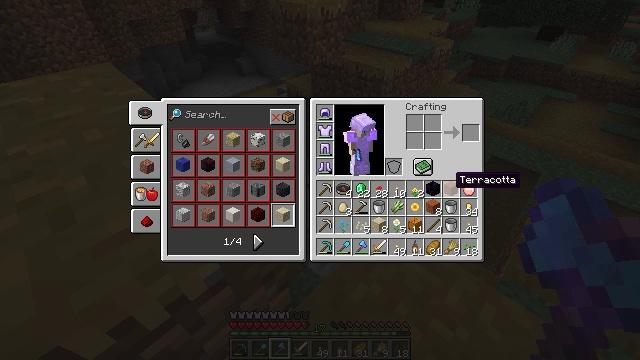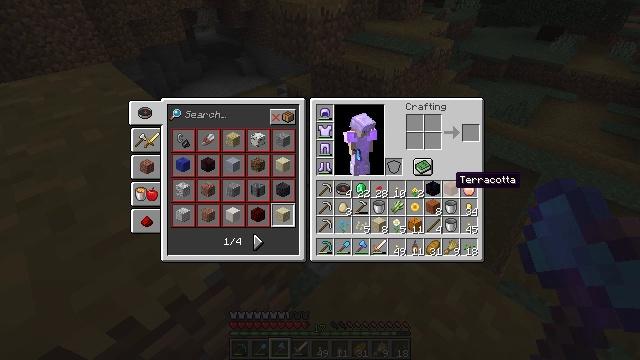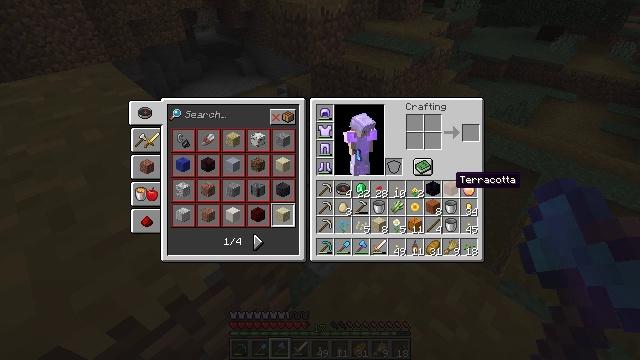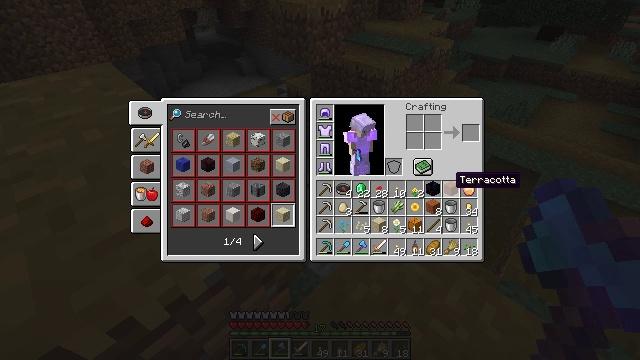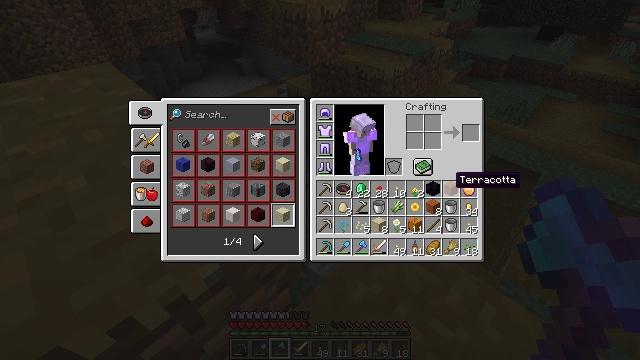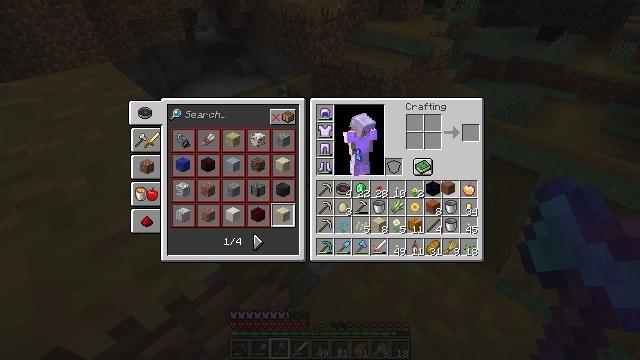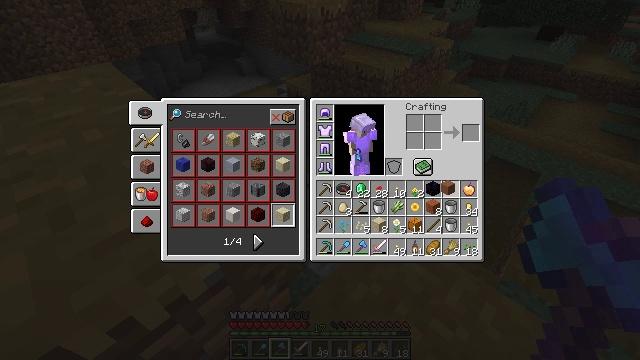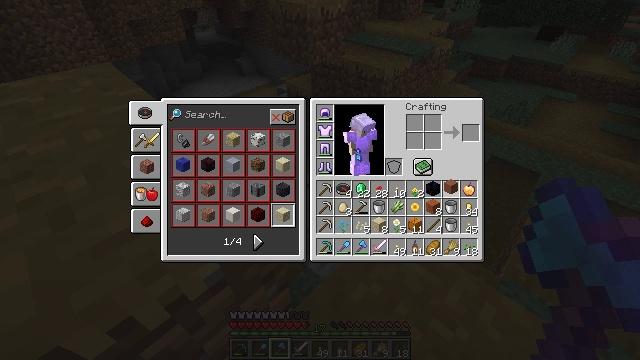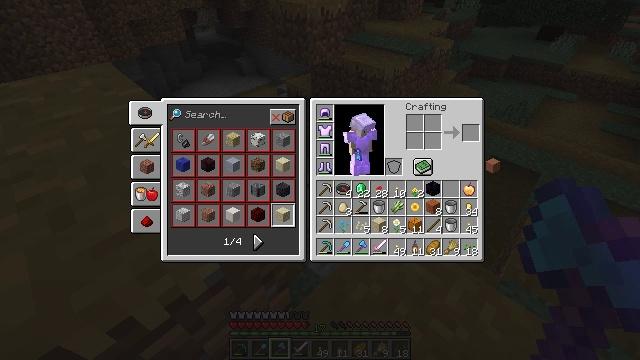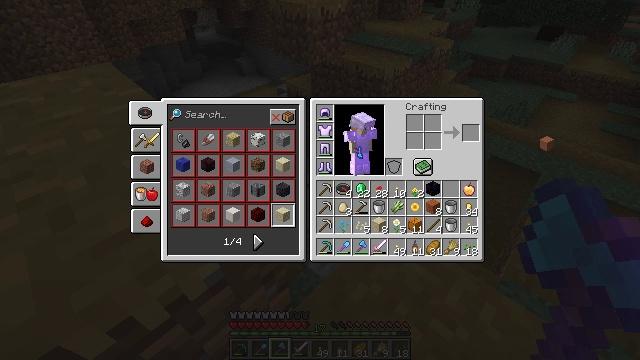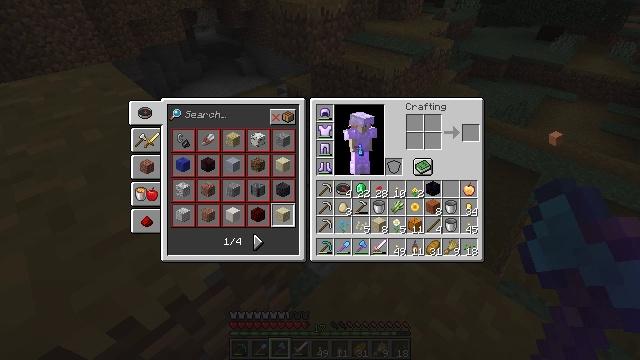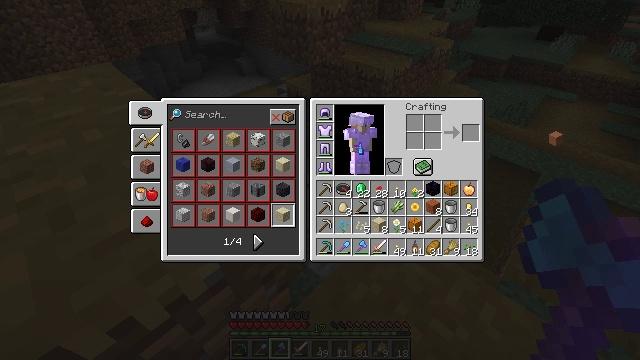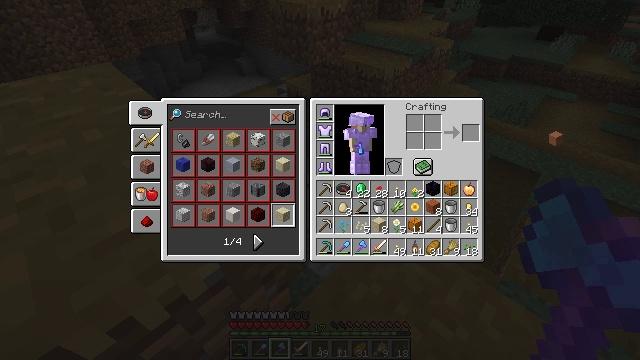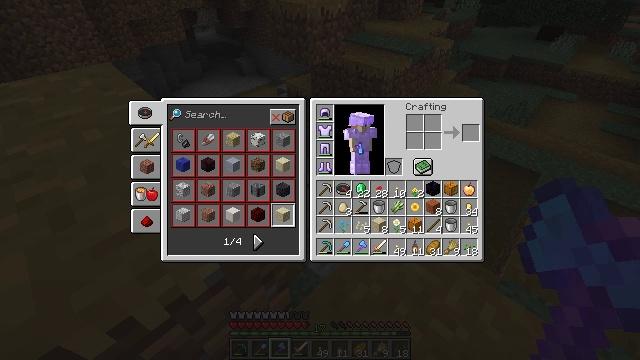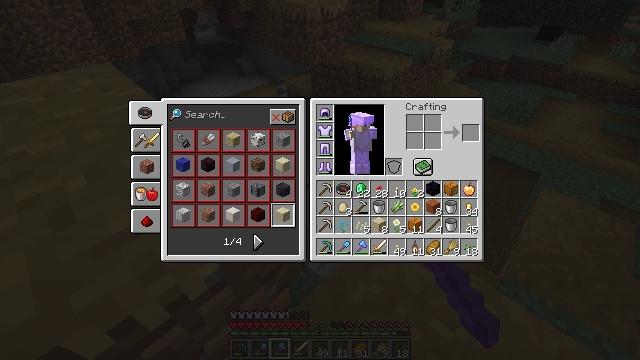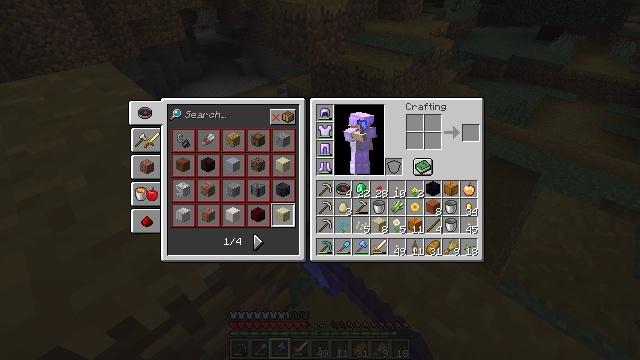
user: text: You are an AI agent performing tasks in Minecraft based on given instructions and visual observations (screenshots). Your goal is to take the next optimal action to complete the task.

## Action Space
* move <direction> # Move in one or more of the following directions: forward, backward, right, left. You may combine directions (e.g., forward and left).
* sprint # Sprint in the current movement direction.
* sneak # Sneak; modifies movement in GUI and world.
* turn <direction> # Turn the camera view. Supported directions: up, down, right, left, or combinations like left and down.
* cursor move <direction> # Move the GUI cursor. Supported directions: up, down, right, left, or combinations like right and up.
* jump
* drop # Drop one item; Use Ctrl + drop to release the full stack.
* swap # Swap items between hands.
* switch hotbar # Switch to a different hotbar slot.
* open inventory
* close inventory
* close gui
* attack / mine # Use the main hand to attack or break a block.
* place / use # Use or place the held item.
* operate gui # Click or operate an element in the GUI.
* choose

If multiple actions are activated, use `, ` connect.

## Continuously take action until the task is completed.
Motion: motion action
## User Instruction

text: Drop terracotta.
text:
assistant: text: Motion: no_op
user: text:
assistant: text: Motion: no_op
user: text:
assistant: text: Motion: no_op
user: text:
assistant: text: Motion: no_op
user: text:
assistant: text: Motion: operate gui
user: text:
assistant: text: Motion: operate gui
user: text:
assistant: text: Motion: operate gui
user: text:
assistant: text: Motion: cursor move right and up
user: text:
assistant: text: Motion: cursor move right and up
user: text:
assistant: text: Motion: cursor move right
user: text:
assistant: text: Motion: operate gui
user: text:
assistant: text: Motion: operate gui
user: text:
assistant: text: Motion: no_op
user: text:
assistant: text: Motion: no_op
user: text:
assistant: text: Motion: no_op
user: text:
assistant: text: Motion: cursor move left and down
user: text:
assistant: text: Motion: cursor move left and down
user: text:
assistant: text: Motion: no_op